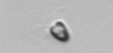
Label: Pyramimonas